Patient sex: M
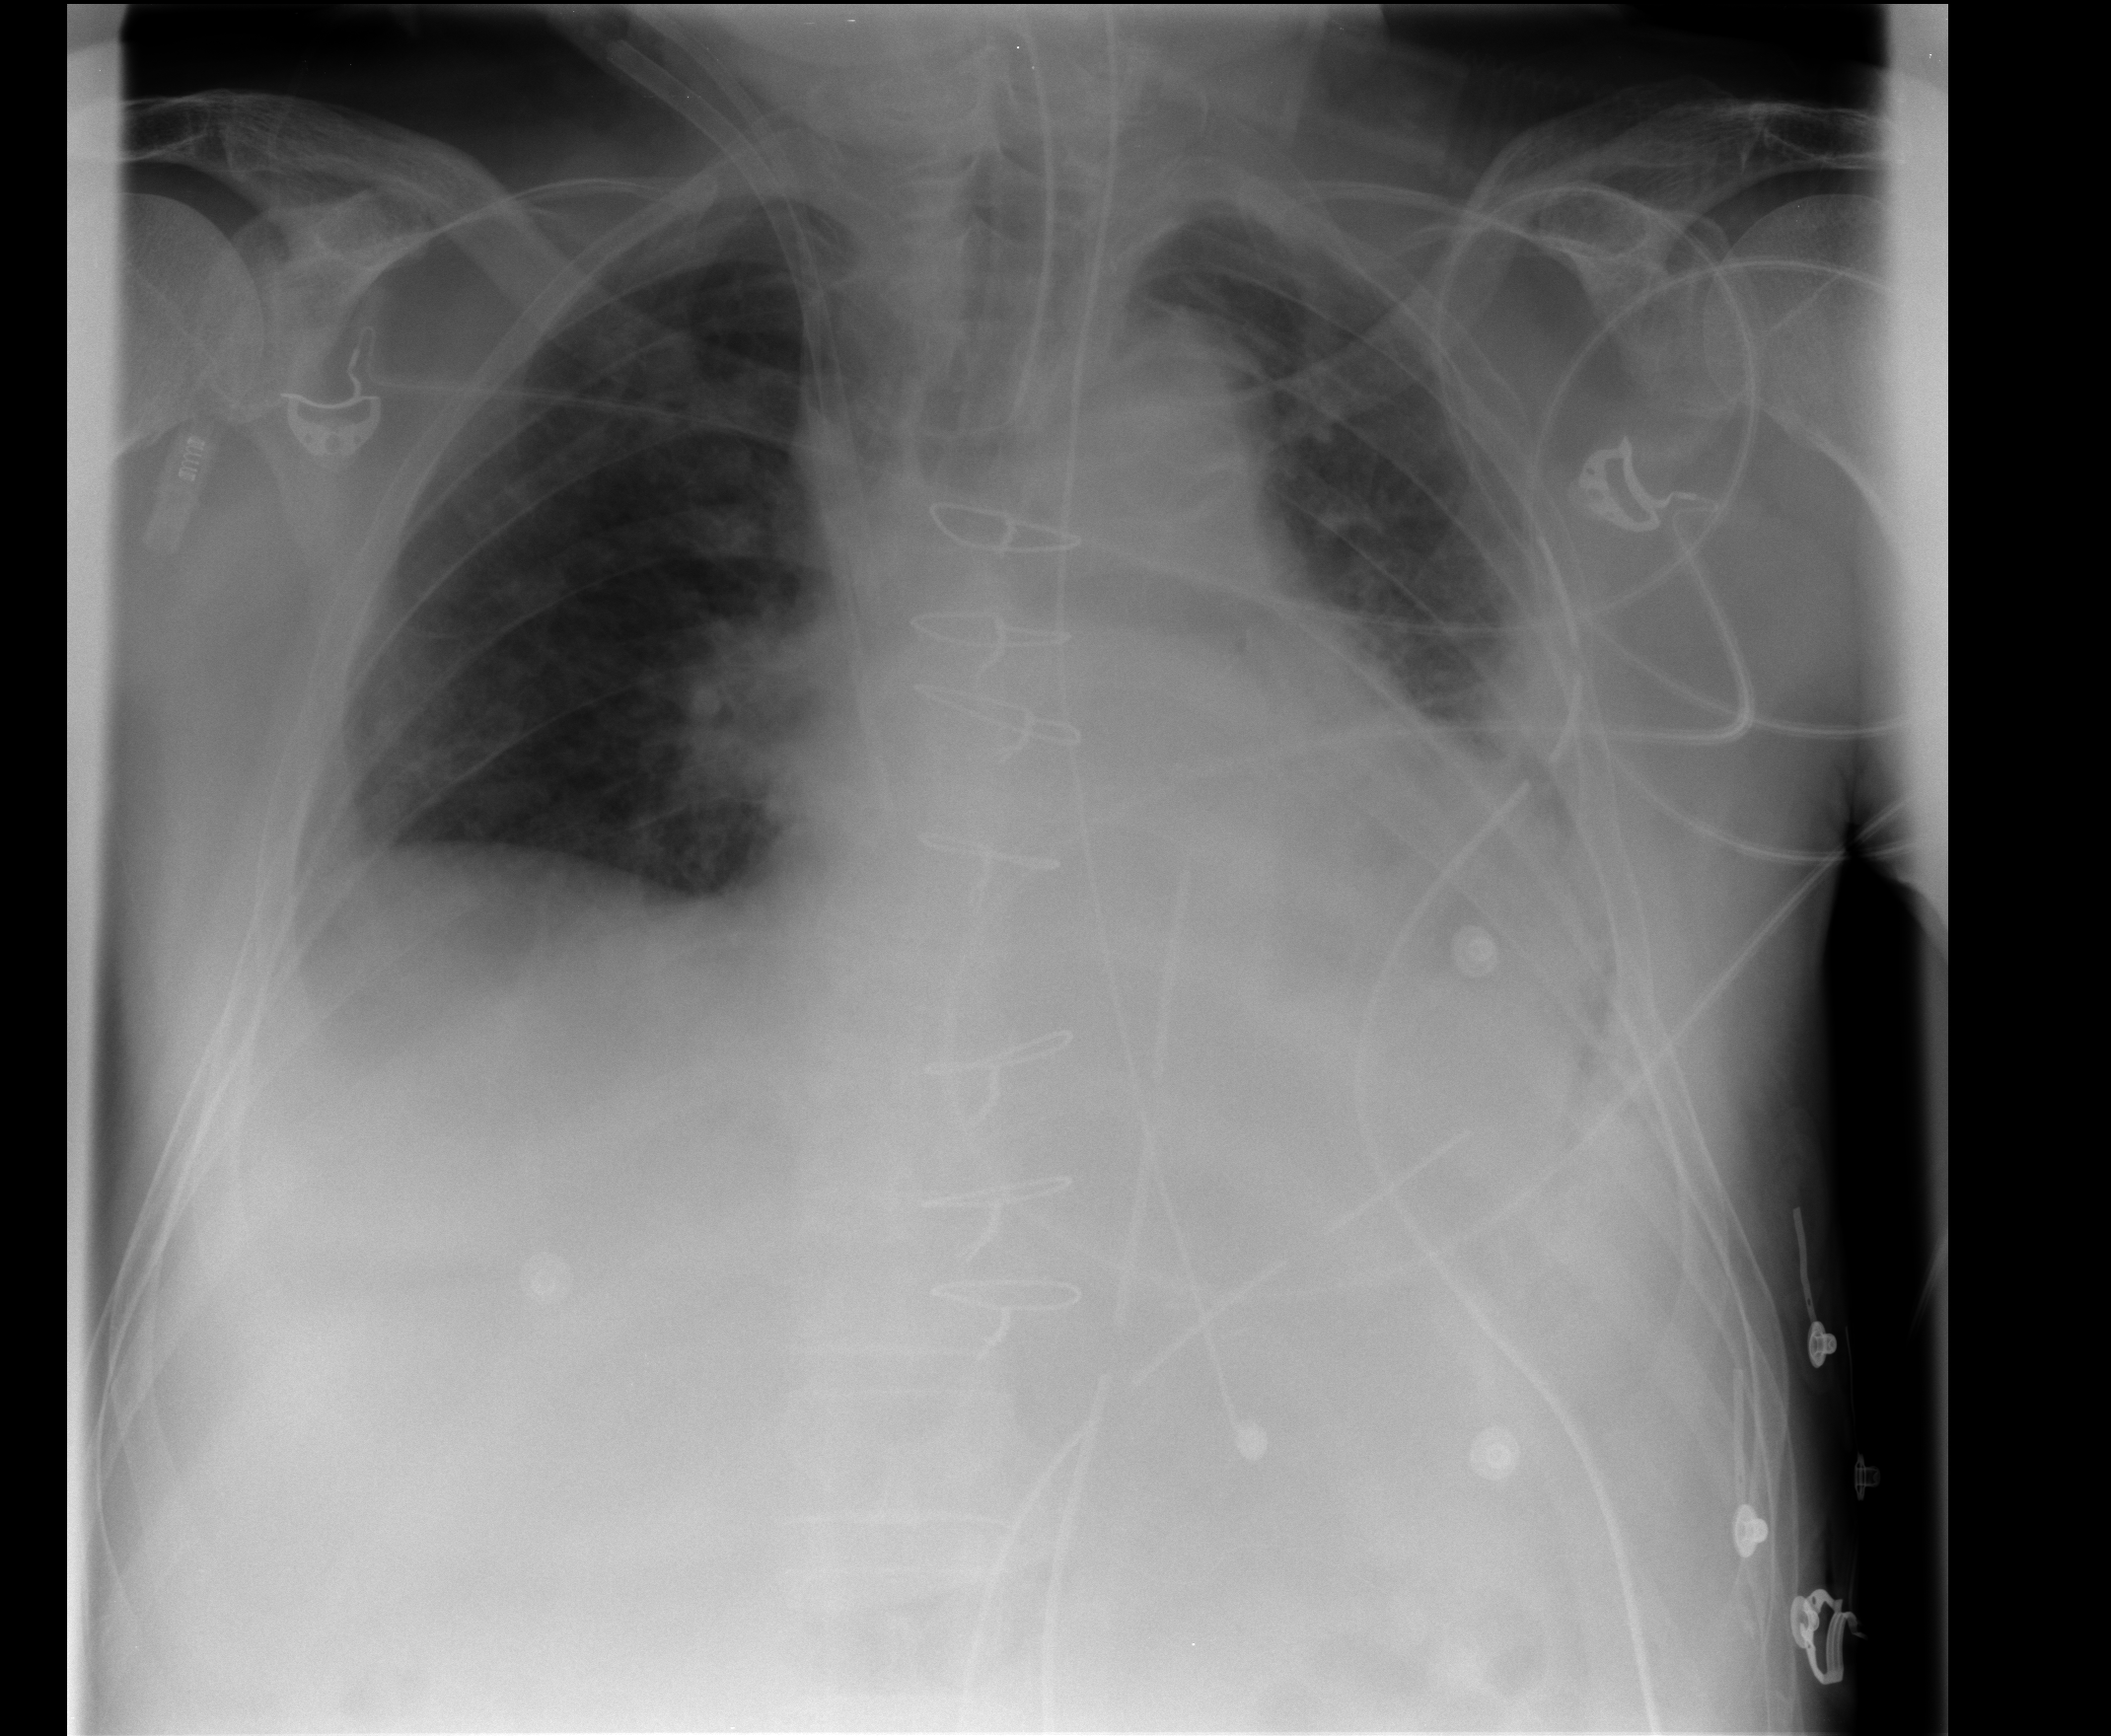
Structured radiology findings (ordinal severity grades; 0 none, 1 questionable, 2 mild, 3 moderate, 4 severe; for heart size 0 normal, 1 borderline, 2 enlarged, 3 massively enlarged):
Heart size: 2
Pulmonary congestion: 1
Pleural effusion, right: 0
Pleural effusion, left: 2
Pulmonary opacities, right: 0
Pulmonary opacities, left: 2
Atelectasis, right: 2
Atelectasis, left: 2